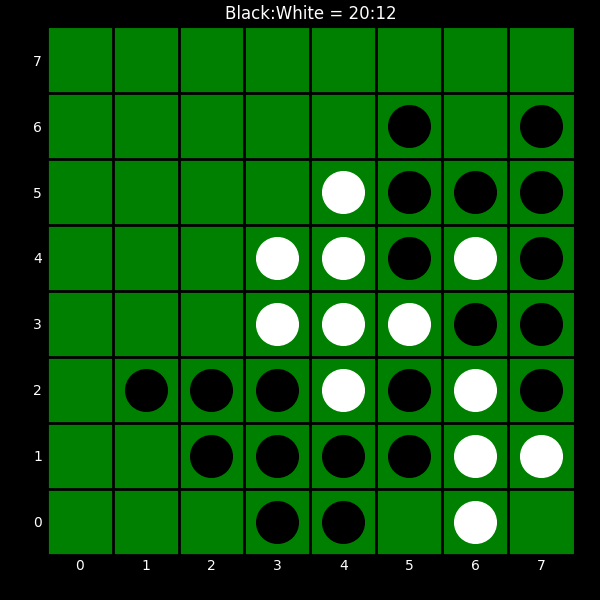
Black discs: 20
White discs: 12